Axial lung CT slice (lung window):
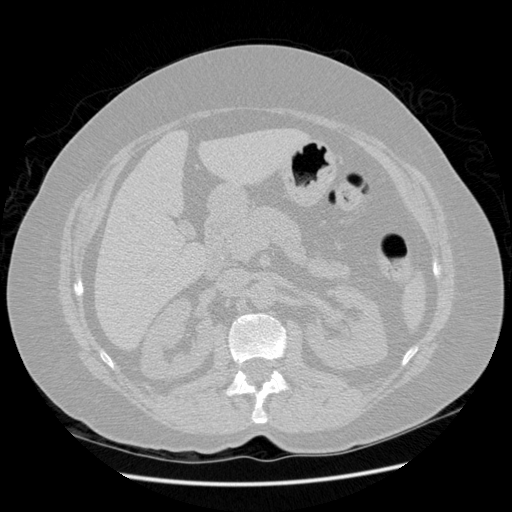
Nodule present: no